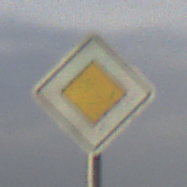
Verkehrszeichen: Vorfahrtsstrasse
Umgebung: Outdoor, Suburban
Tageszeit: SunriseSunset
Wetter: PartlyCloudy
Licht: Natural
Jahreszeit: NotSpecified
Kontrast: MediumContrast